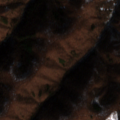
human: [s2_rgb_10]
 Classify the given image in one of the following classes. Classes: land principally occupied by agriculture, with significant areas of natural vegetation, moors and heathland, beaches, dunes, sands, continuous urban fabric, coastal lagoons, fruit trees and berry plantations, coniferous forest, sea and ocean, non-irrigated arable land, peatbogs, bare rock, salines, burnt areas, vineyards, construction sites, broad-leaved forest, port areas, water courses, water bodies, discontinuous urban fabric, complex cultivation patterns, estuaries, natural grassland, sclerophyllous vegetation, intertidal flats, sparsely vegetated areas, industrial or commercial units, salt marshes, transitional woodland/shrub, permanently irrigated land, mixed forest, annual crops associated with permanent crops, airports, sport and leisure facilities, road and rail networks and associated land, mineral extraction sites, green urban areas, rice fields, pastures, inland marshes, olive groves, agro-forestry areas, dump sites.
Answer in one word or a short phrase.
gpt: broad-leaved forest